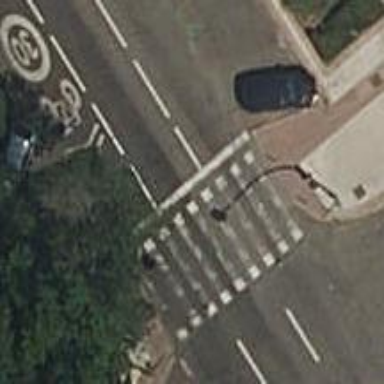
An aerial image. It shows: Traffic signals at road crossing.